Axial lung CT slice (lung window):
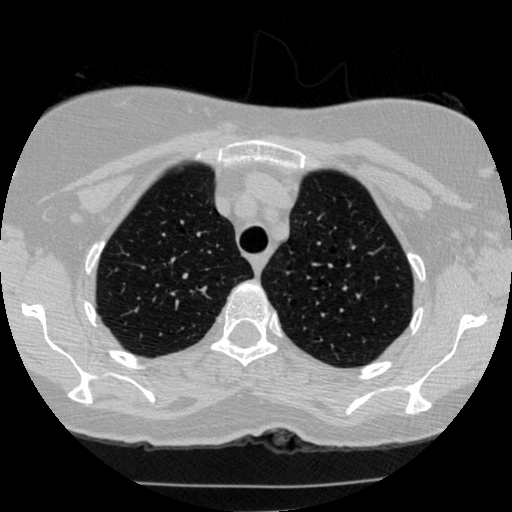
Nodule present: no